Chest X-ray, PA view. Patient: 42 years old, sex M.
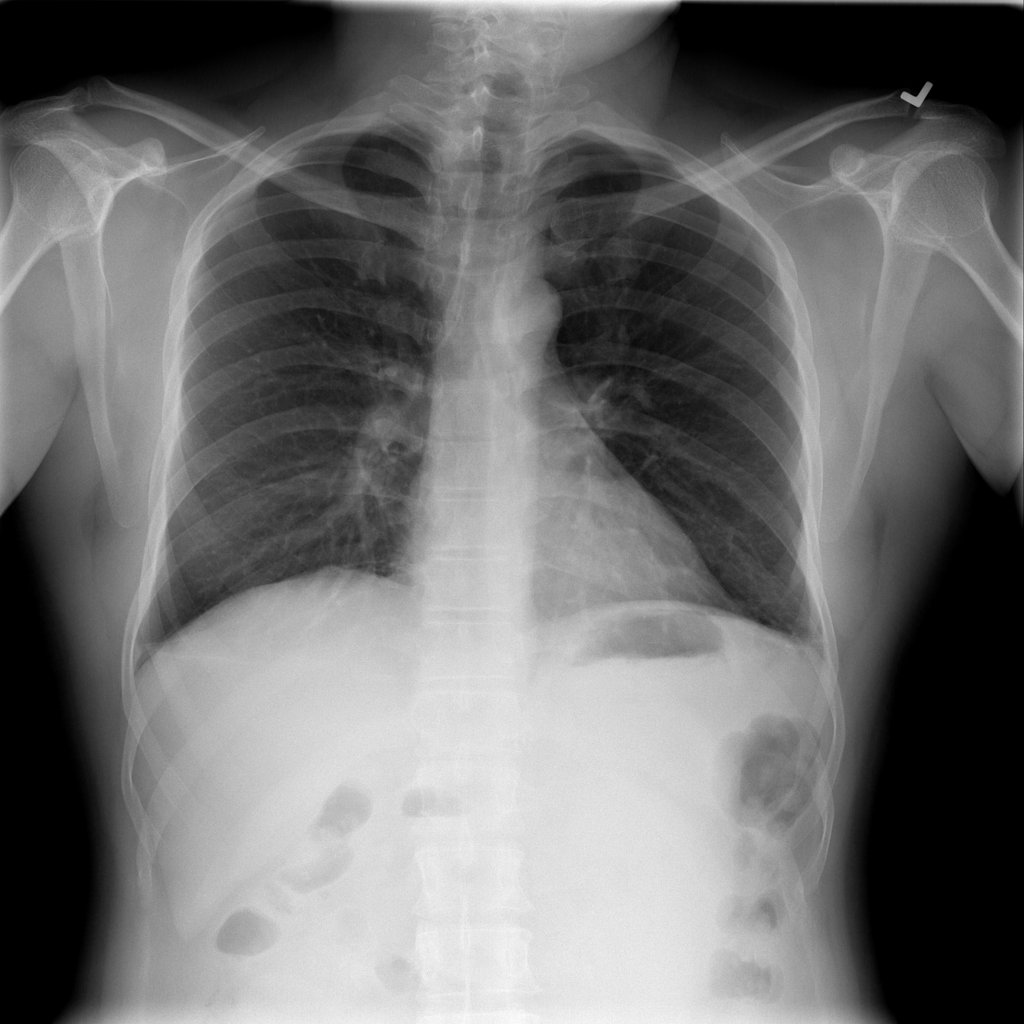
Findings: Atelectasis